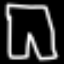
Label: pants